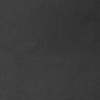
Atmospheric dust classification: dusty